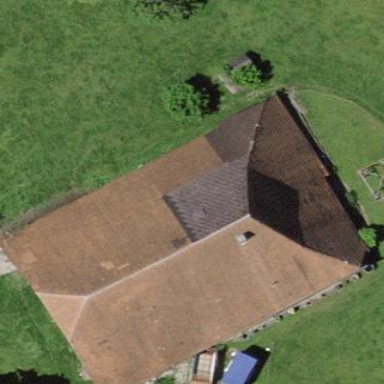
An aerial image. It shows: Farm building.